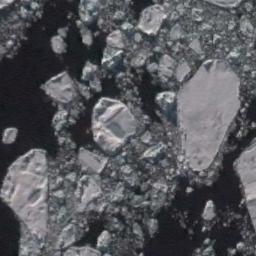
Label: sea_ice